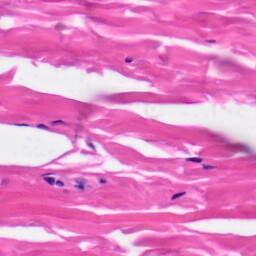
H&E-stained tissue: Skin